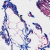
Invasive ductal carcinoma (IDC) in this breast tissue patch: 0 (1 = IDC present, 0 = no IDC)